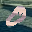
Label: 0